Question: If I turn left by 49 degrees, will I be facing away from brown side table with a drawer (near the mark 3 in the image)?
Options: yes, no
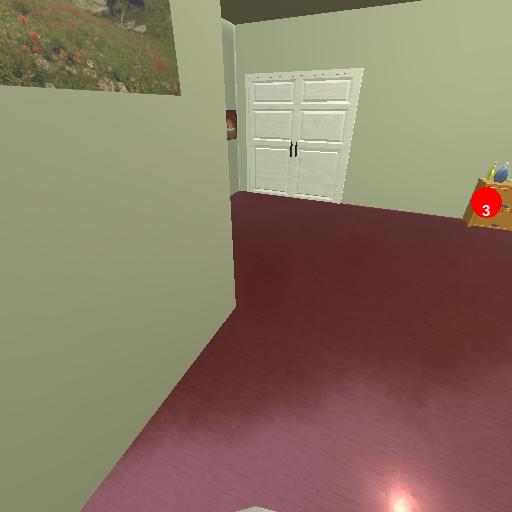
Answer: yes